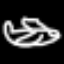
Label: airplane